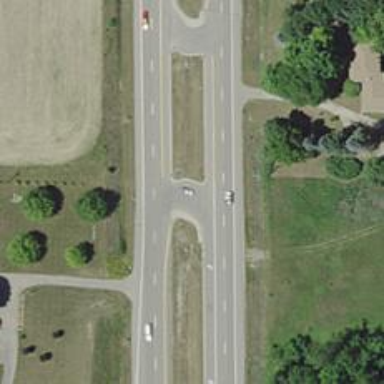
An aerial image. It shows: Primary link road with asphalt surface.